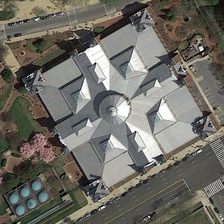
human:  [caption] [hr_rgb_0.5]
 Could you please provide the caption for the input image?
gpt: some green trees and a road are near a square large building .

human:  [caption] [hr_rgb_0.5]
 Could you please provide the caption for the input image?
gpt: some green trees and a road are near a square large building .

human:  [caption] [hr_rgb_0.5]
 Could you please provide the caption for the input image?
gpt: some green trees and a road are near a square large building .

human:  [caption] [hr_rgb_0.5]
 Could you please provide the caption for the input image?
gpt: some green trees and a road are near a square large building .

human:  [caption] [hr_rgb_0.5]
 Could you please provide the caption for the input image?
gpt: some green trees and a road are near a square large building .